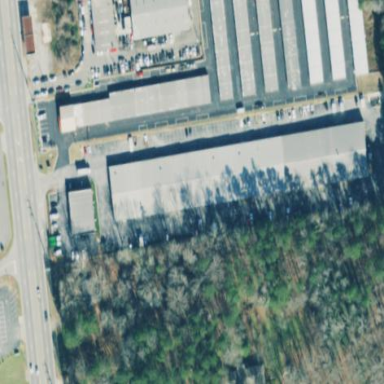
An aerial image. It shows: Warehouse building.